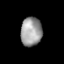
Tissue: prostate
Cell type: T cells
Senescence score: 0.3167
Nuclear area (px): 602
Mean DAPI intensity: 155.462